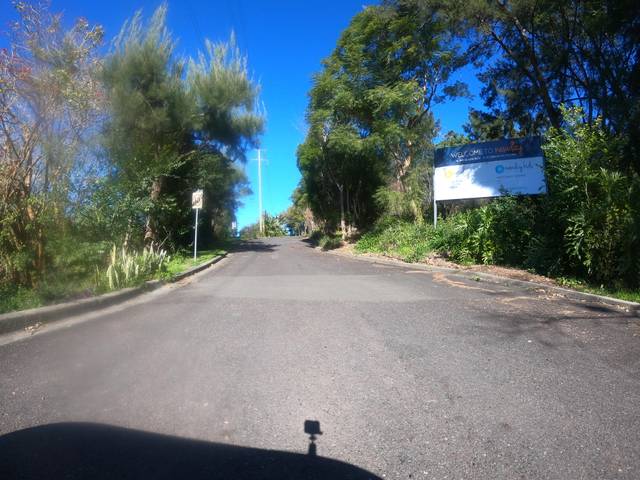
Region: Australia
Coordinates: -34.435, 150.849